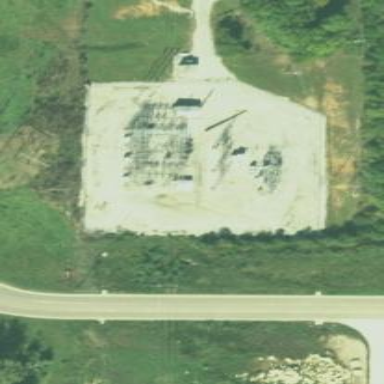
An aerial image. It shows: Gravel-covered area with power substation.